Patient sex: M
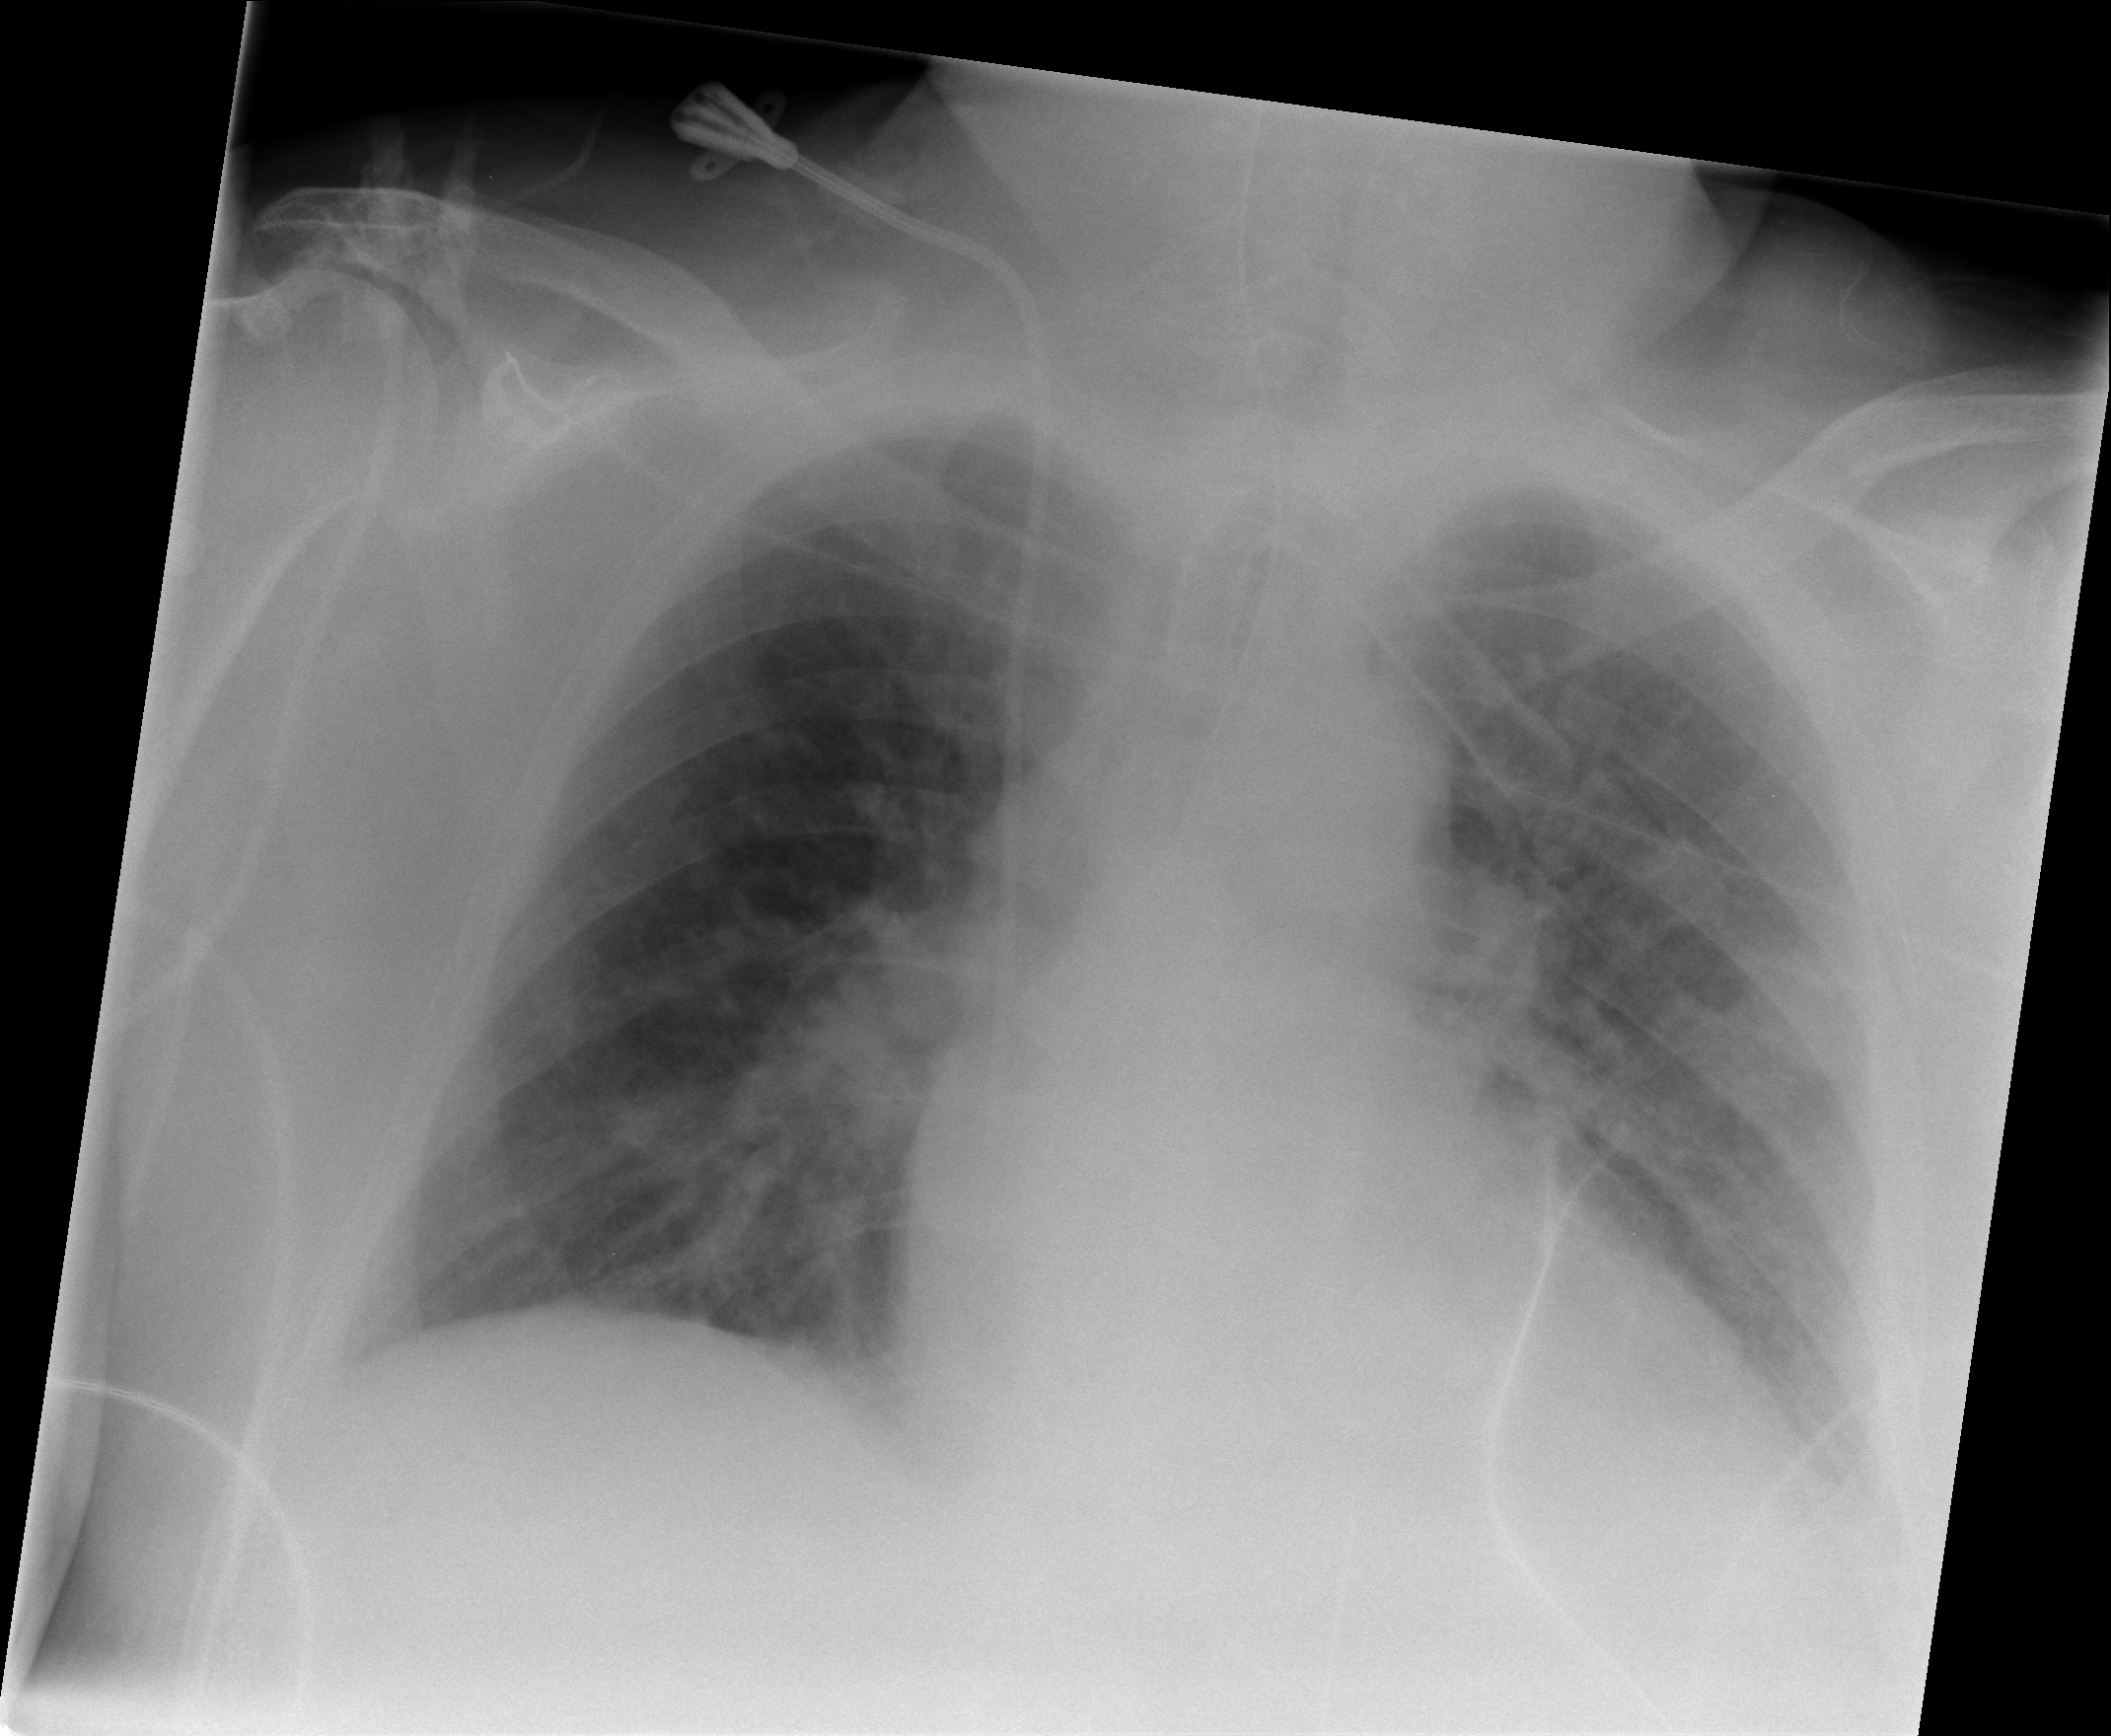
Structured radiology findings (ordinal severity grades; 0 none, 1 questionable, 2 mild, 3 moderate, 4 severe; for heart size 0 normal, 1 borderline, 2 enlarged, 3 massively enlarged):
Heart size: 2
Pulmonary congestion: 2
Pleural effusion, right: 1
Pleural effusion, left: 2
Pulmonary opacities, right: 2
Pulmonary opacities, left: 2
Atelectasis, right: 0
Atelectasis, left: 2